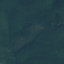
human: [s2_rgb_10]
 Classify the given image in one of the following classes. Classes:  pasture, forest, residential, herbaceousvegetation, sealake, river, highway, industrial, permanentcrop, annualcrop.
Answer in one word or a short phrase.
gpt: Forest